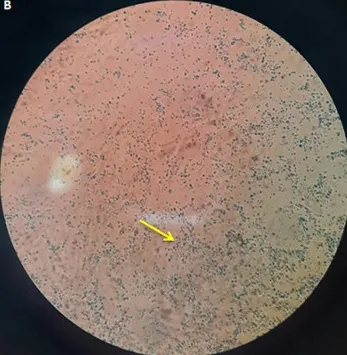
LCB (lactofenol cotton blue) staining showed positive results for candida.
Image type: pathology (gram)